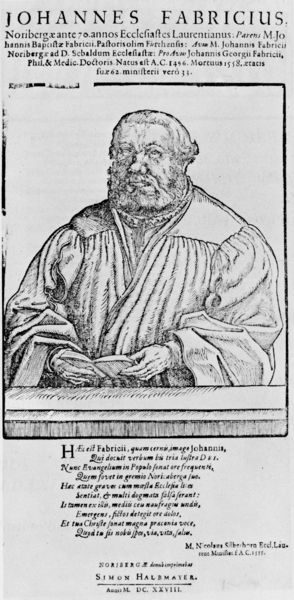
Titel: Bildnis des Johann Fabricius, Prediger aus St. Lorenz, Nürnberg
Künstler: Lucius
Institution: (Seriendruck)
Schlagwörter: hand, kopf, mann, umhang, ausschnitt, grau, mund, nase, ohr, schwarz, tisch, weiss, zeichnung, blick, alt, bart, augen, bibel, blass, falten, johannes, kleidung, kragen, mensch, rahmen, stein, vollbart, ärmel, bild, hände, portrait, porträt, kirche, geistlicher, gewand, haare, kutte, mantel, blatt, frontal, locken, ohren, schultern, holzschnitt, schrift, alter mann, grafik, rand, lesen, name, buch, druck, schnitt, schwarzweiss, radierung, stich, illustration, text, beschriftung, buchseite, schnörkel, pfarrer, halbprofil, hubi, männlich, gedicht, priester, mönch, leser, kupferstich, vorlesen, beschreibung, latein, lateinisch, gewandt, tora, simon, uch, knollennase, katholik, johannes fabricius, mönnlich, fabricus